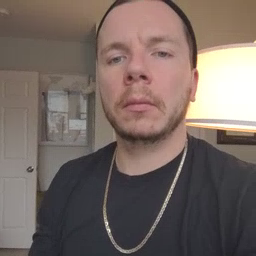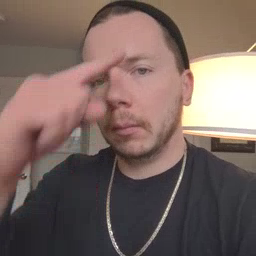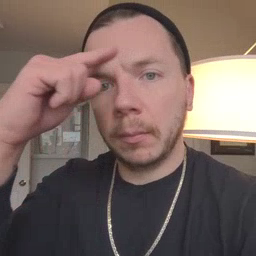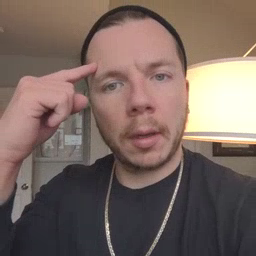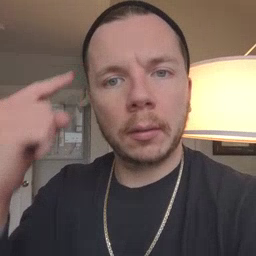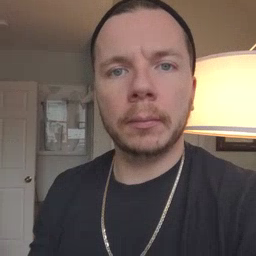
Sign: black